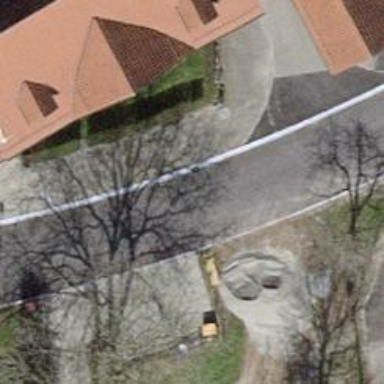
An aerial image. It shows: Smooth asphalt road in residential area.